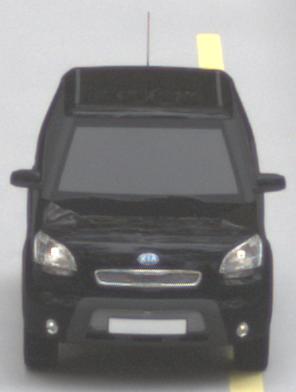
Make: KIA
Model: Soul 1.6
Detailed model: Soul (AM)
Model produced from: 2009/02
Model produced until: 2009/11
Doors: 5
Color: black
Road condition: dry road
Daytime: morning or afternoon
Contrast: low contrast